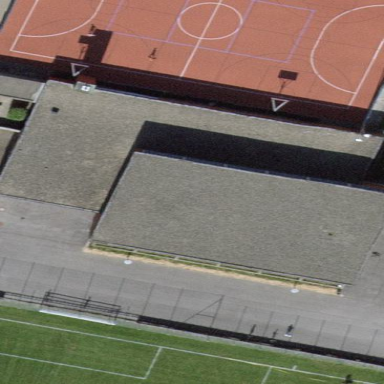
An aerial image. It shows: Sports center building.